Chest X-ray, PA view. Patient: 60 years old, sex M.
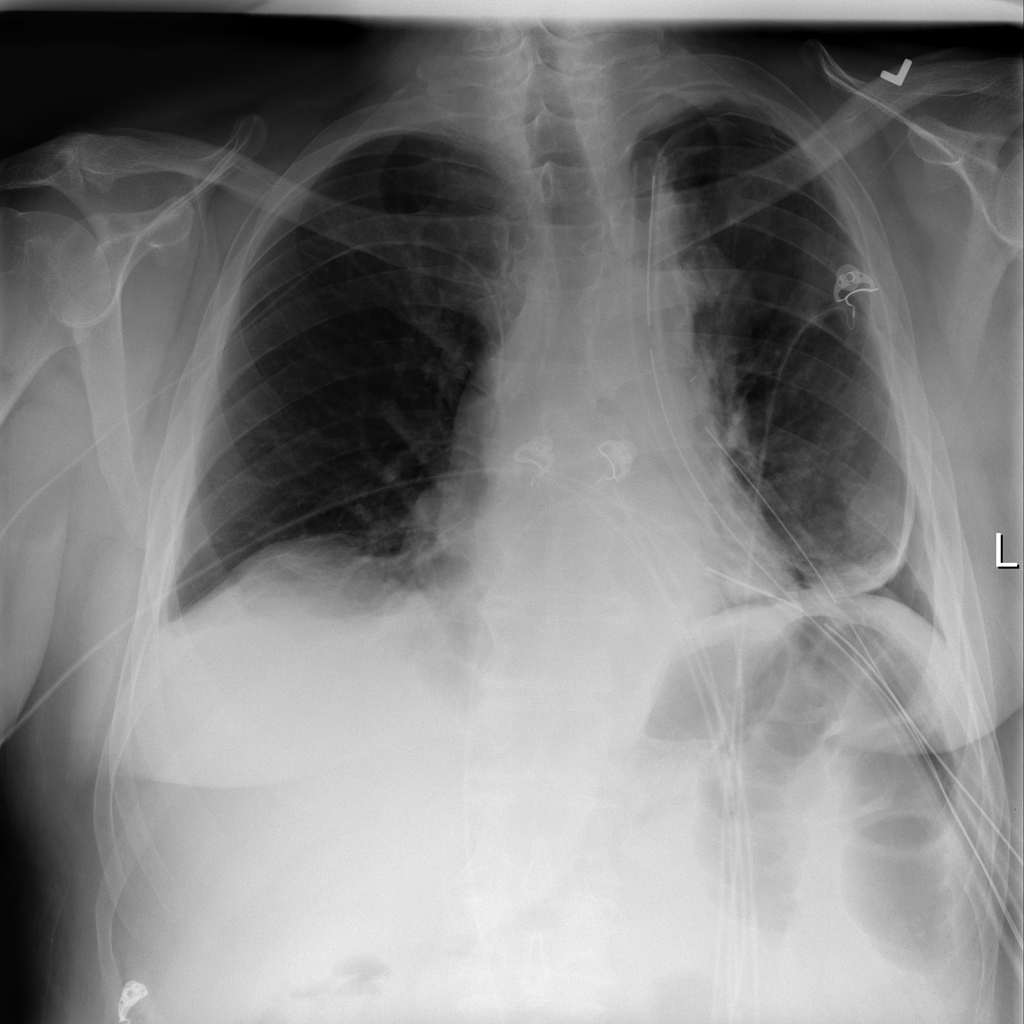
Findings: Pneumothorax